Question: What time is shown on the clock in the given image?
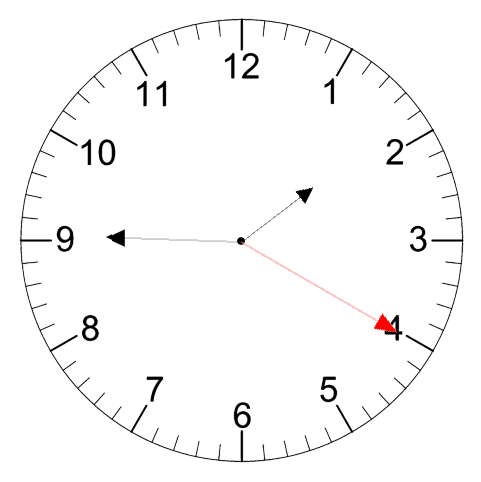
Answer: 01:45:20